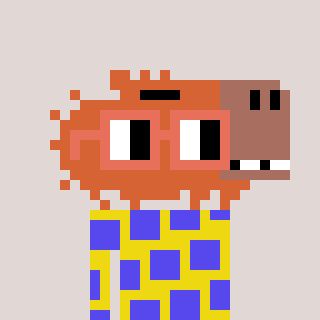
a pixel art character with square orange glasses, a capybara-shaped head and a yellow-colored body on a warm background